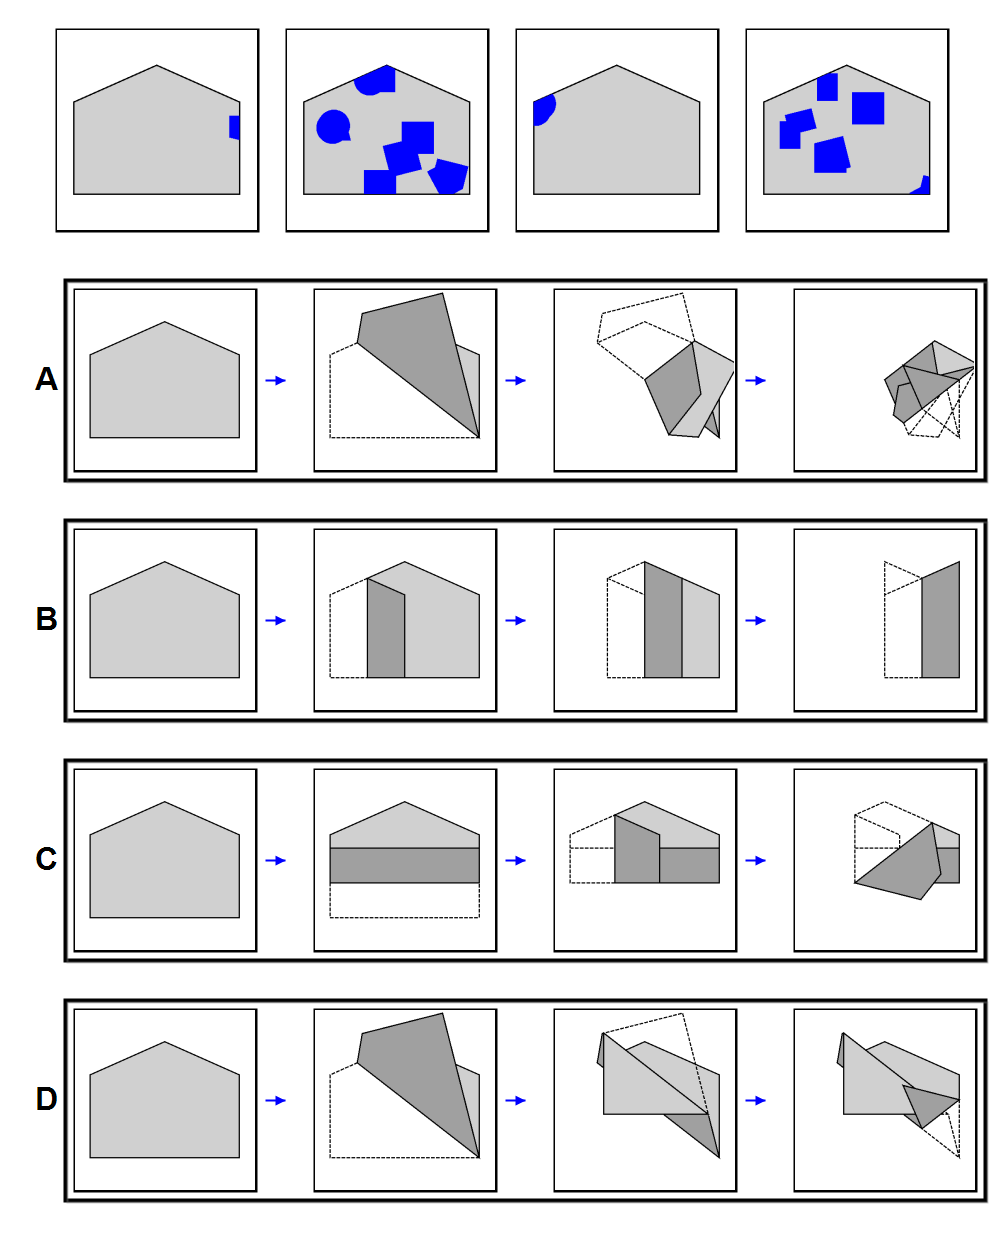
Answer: D